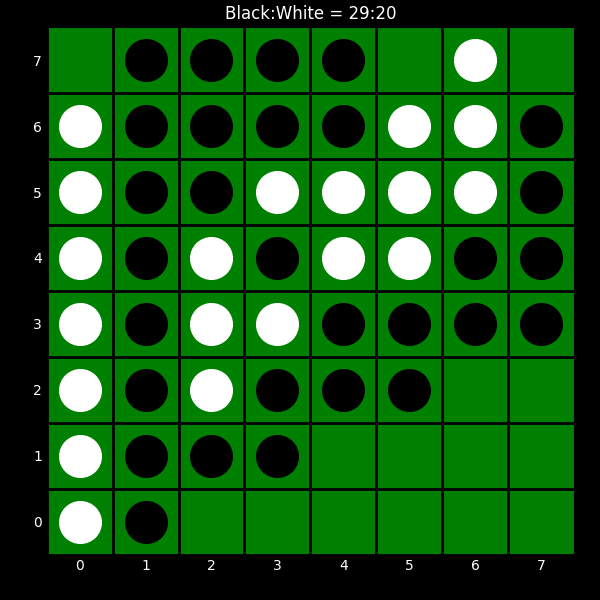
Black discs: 29
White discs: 20